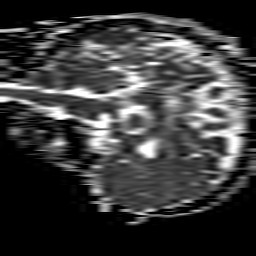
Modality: ADC
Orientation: sagittal
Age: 20
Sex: male
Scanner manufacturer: philips
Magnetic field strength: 1.5 T
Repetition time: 4.33 s
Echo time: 0.1015 s